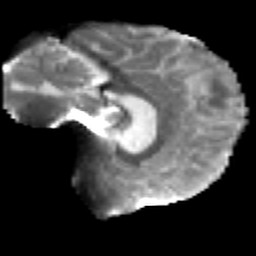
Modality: T2w
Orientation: sagittal
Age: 37
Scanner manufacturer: siemens
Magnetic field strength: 3 T
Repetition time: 2.2 s
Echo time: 0.084 s